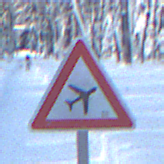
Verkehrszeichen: FlugbetriebLinks
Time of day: MorningAfternoon
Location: Outdoor (Nature)
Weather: Clear
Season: Winter
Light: Natural